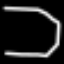
Label: octagon